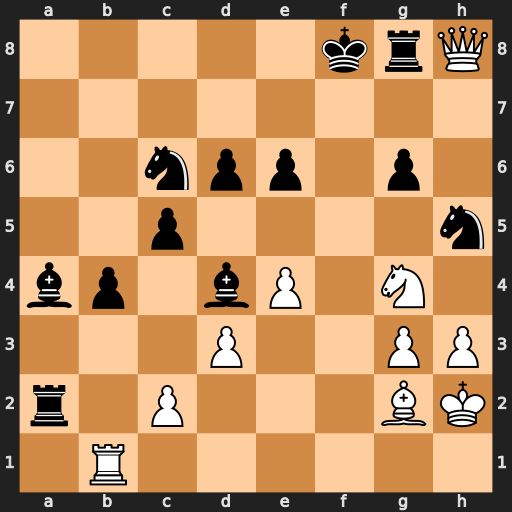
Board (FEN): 5krQ/8/2npp1p1/2p4n/bp1bP1N1/3P2PP/r1P3BK/1R6
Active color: w
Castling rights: -
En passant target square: -
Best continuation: Rf1+ Ke7 Qxg8